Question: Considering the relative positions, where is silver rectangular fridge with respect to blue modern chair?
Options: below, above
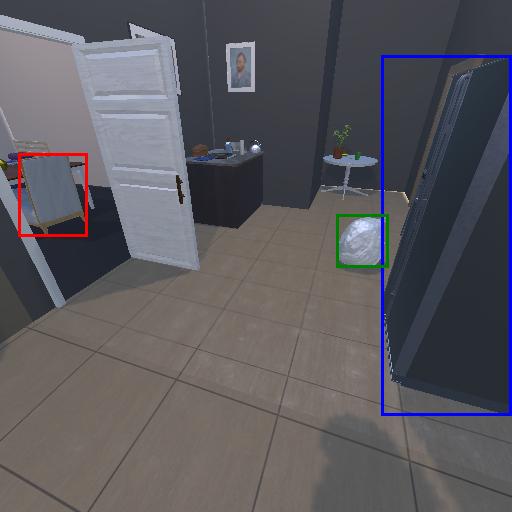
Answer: below